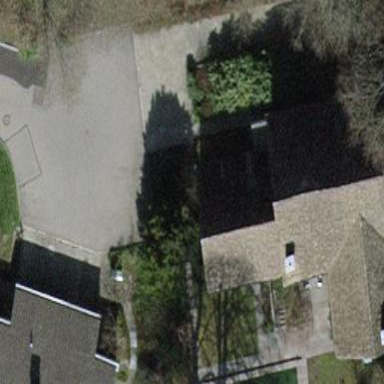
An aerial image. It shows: Building with tiled roof.